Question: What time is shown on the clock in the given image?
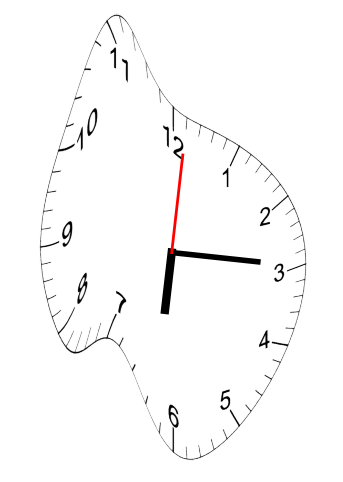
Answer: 06:15:01